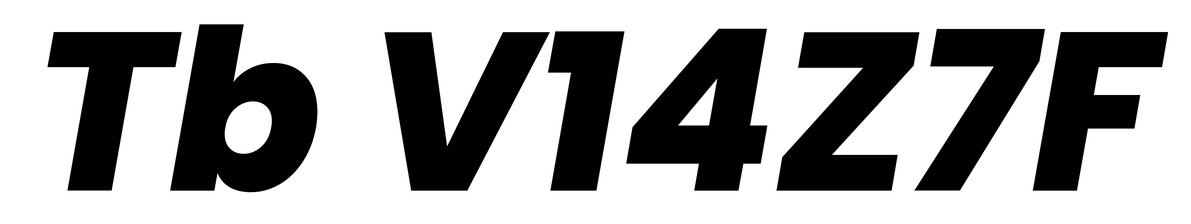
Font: Poppins-ExtraBoldItalic